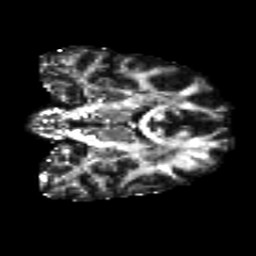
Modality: FA
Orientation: coronal
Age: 26
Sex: male
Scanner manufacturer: siemens
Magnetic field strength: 3 T
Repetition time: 8.8 s
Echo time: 0.085 s